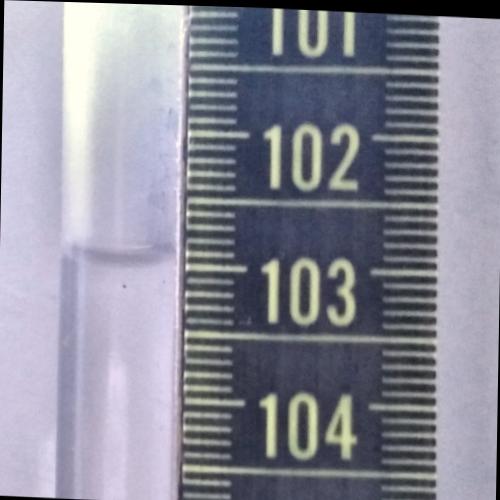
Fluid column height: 102.9 cm